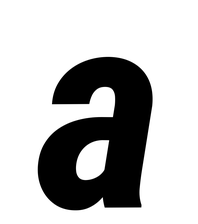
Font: Roboto-Italic_Condensed_Bold_Italic